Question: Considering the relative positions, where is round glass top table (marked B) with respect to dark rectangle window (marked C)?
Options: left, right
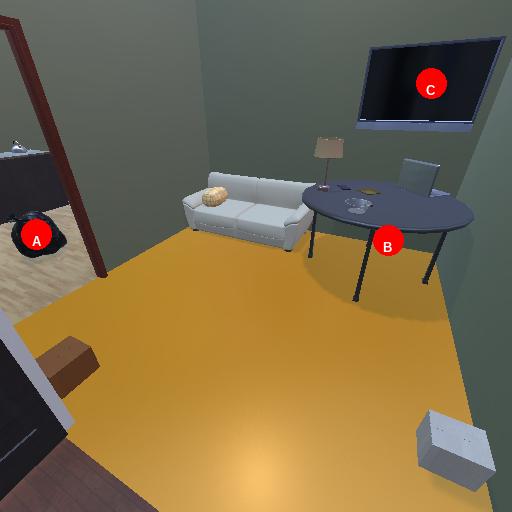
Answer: left